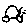
Label: car